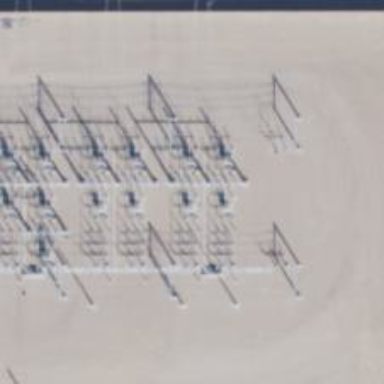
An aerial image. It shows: Switch used for power control.